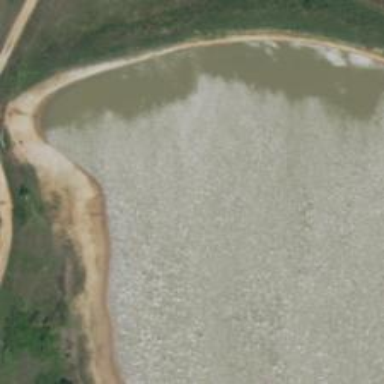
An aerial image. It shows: Reservoir area.